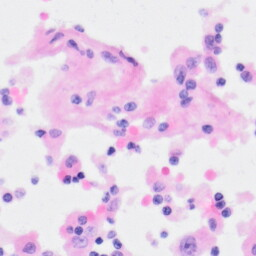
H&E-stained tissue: Kidney